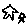
Label: star